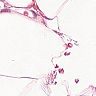
Metastatic tissue present: no